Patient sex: M
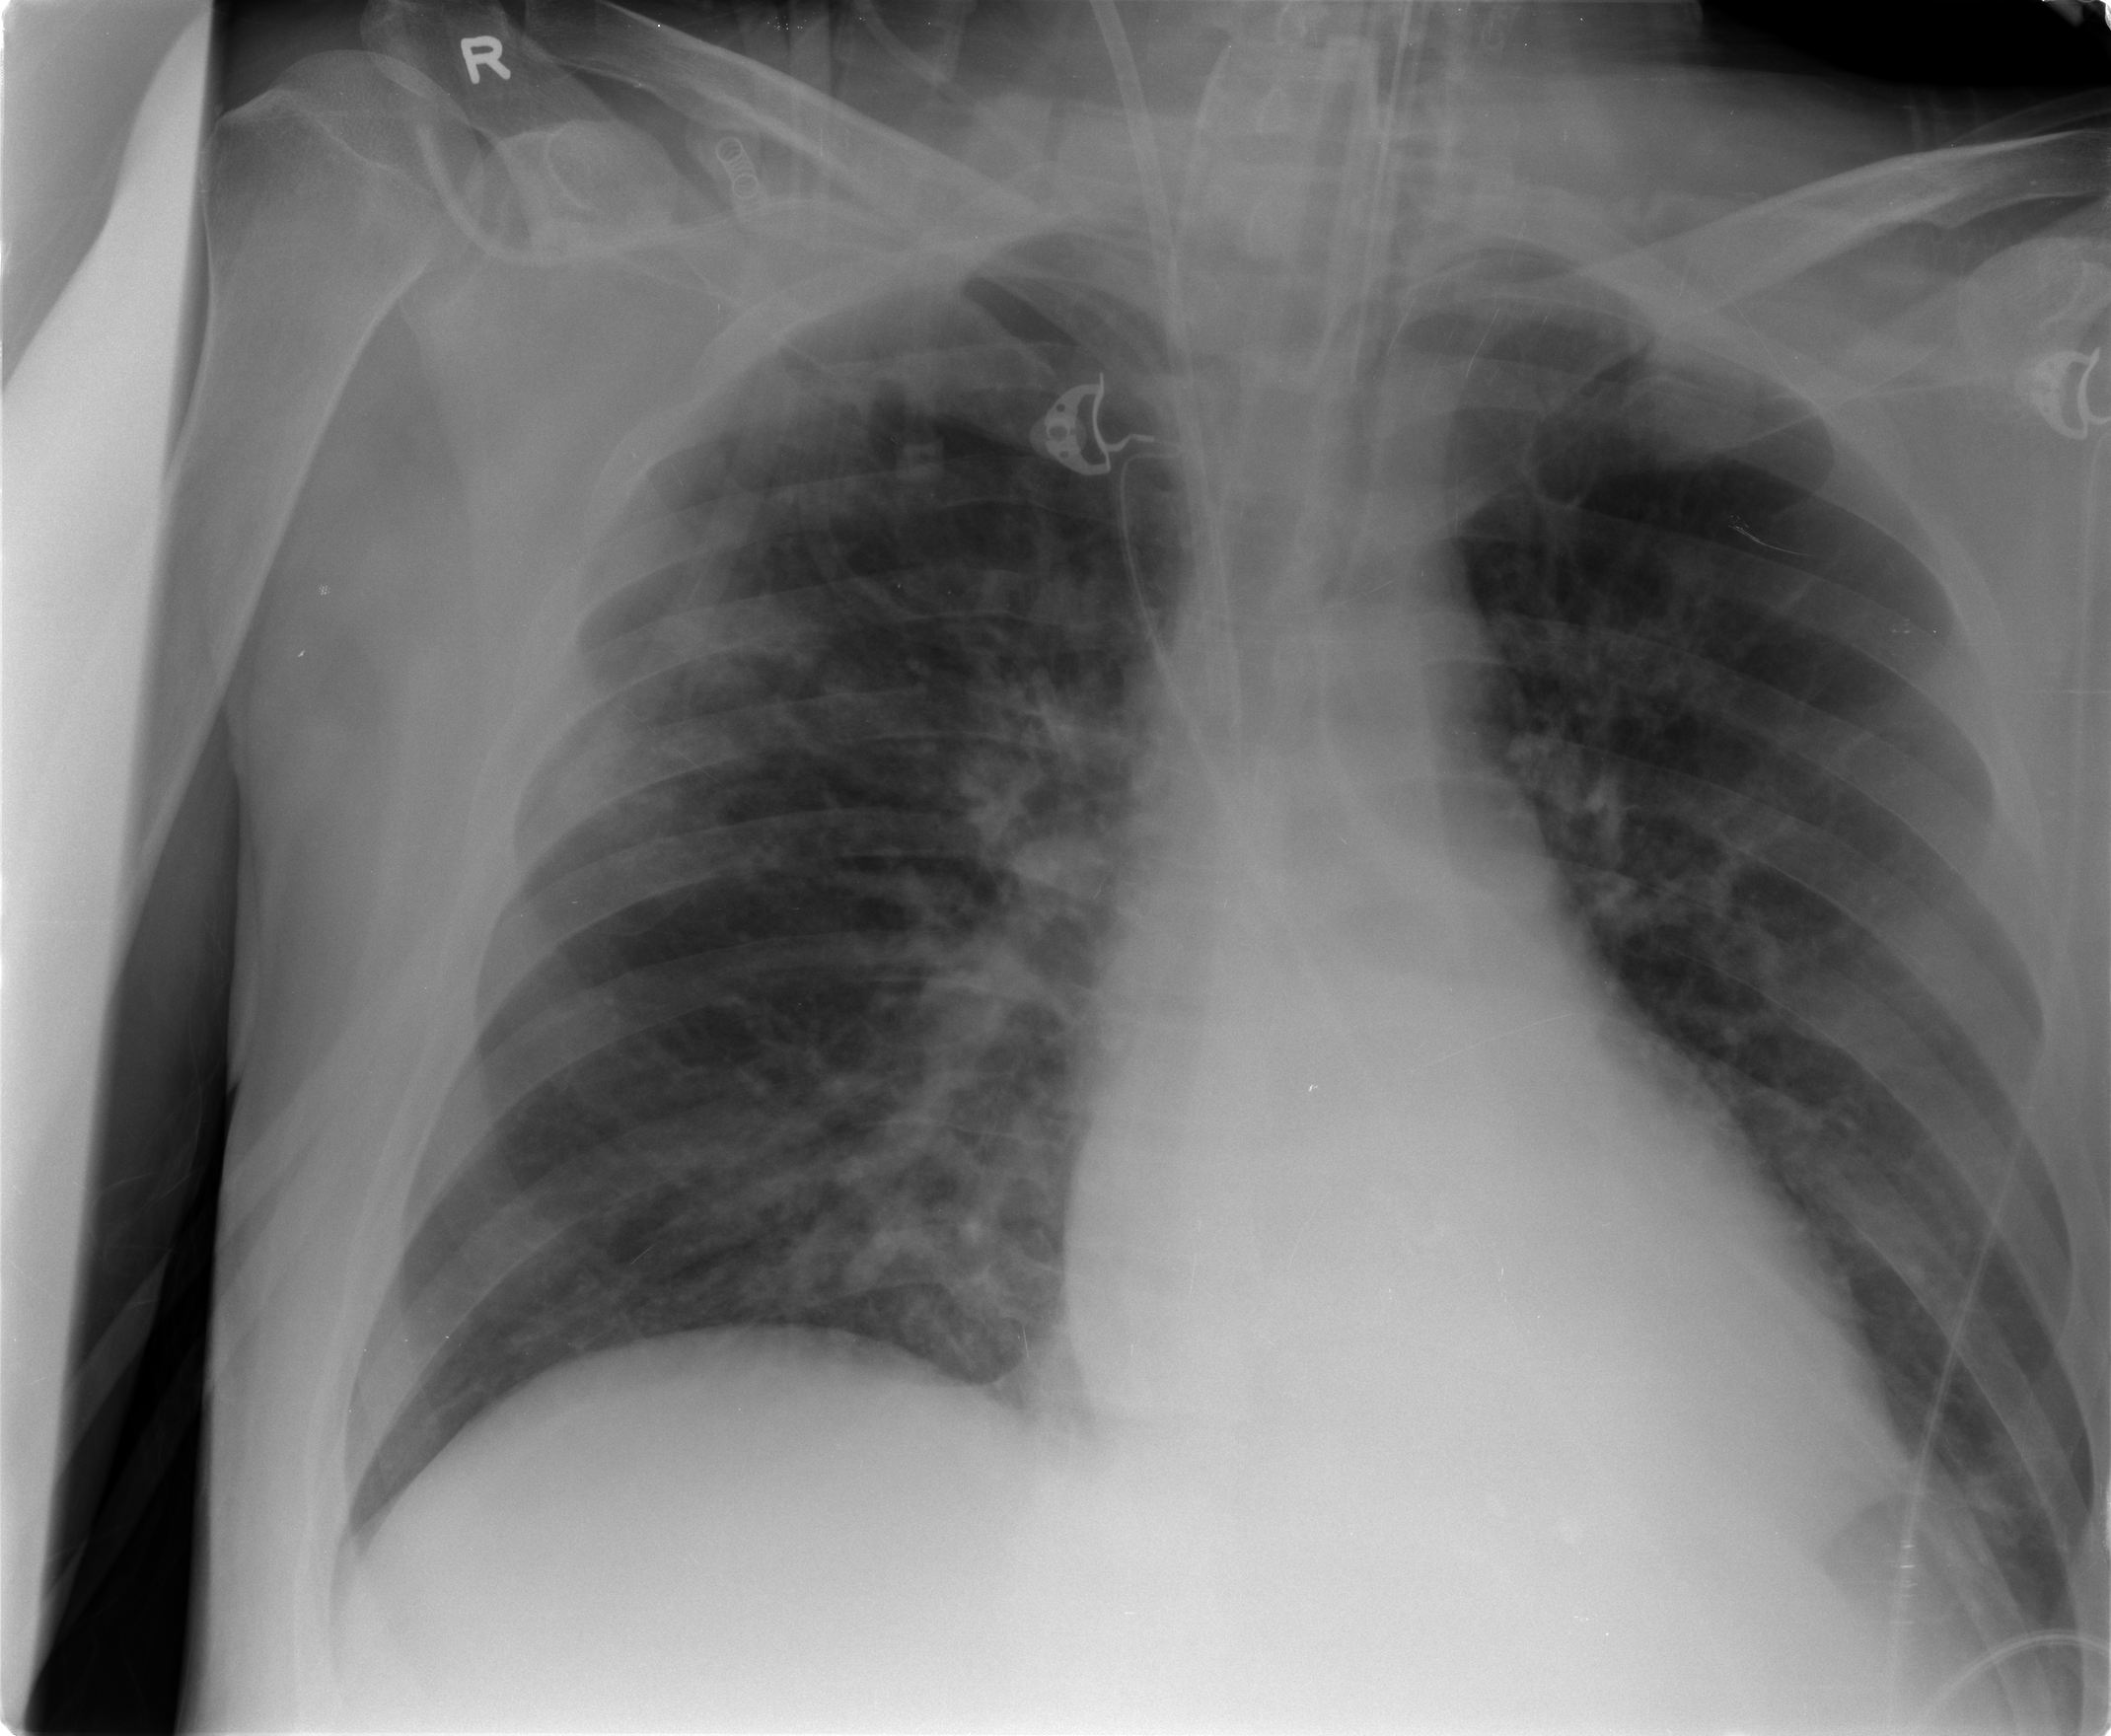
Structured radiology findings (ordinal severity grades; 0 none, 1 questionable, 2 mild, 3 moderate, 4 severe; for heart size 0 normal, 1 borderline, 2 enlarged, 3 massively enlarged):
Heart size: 0
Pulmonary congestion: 1
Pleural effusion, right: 0
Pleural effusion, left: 1
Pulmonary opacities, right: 2
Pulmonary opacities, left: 2
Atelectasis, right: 1
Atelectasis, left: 1